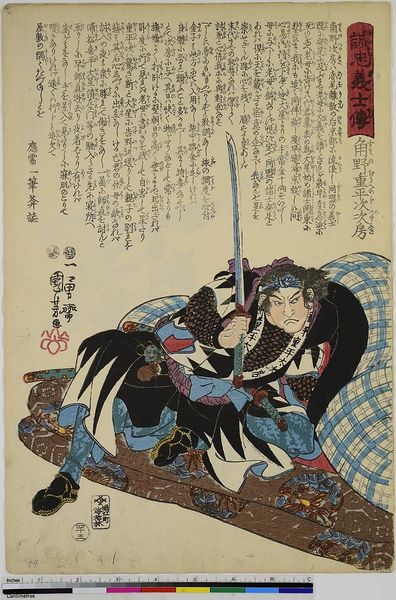
Titel: Sumino Juheiji Tsugifusa, Blatt 45 aus der Serie: Geschichte der loyalen Gefolgsmänner
Künstler: Utagawa Kuniyoshi
Standort: Hamburg
Institution: Museum für Kunst und Gewerbe Hamburg
Schlagwörter: portrait, person, holzschnitt, druckgraphik, druckgrafik, schwert, soldat, krieger, ereignis, zeit, farbholzschnitt, situation, ereignisbild, samurai, edo, historische, reproduktionen, druckerzeugnisse, porträt, persönlichkeit, soldatenleben, ukiyo